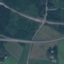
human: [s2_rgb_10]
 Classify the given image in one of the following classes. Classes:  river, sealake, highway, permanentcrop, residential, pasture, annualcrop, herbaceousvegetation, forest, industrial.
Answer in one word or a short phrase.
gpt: Highway